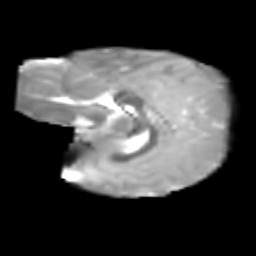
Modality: T2w
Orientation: sagittal
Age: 6
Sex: female
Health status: healthy